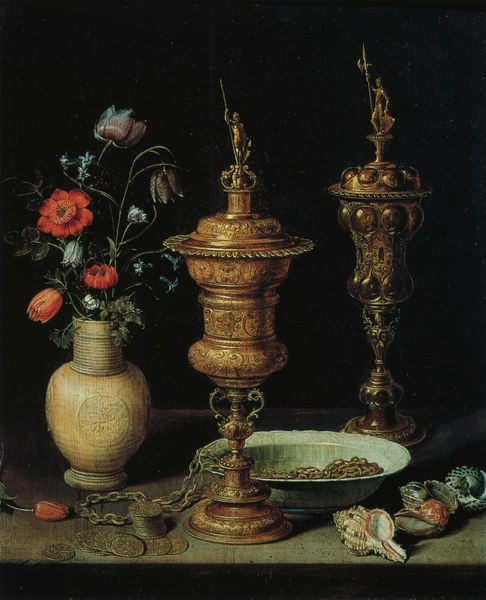
Titel: Stillleben mit Blumen und Kelchen
Künstler: Clara Peeters
Standort: Karlsruhe
Institution: Staatliche Kunsthalle
Schlagwörter: blau, dunkel, fuß, gemälde, weiß, grün, blume, blumen, braun, hell, hintergrund, holz, schwarz, tisch, blüten, rot, muster, ornament, barock, schale, schüssel, teller, öl, gräser, zweige, kirche, figur, gold, kelch, reich, pflanze, keramik, krug, skulptur, stilleben, stillleben, vase, liegen, blumenvase, zwei, kette, figuren, lanze, tulpen, ornamente, metall, strauss, vasen, bronze, hoch, blumenstrauß, tulpe, verblüht, becher, vanitas, deckel, gefäß, memento mori, messing, vergänglichkeit, kreuz, geld, mohn, soldat, niederländisch, kornblumen, nelke, statuette, verziert, knauf, krieger, schwart, heiliger, macht, volute, muschel, kunstkammer, muscheln, pokal, schnecken, statuetten, wiesenblumen, teuer, kornblume, gefäße, nodus, schaft, kelche, schneckenhaus, gehäuse, sieger, wertvoll, kostbar, elfenbein, deckelvase, kuppa, münze, aufsatz, buckel, glockenblume, trophäen, lanz, pokale, münzen, inhalt, muschelschale, riefen, wase, chili, margaritte, cuppa, meeresschnecke, kuriositäten, decker, griffstück, meeresschneckenschale, meeresschneckenschalen, muschelschalen, pes, reliauie, stilus, schneckenhäuser, lnaze, ohn, blumrn, wessing, stillebe, hostein, muschek